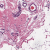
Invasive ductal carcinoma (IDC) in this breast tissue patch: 0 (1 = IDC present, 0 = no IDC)